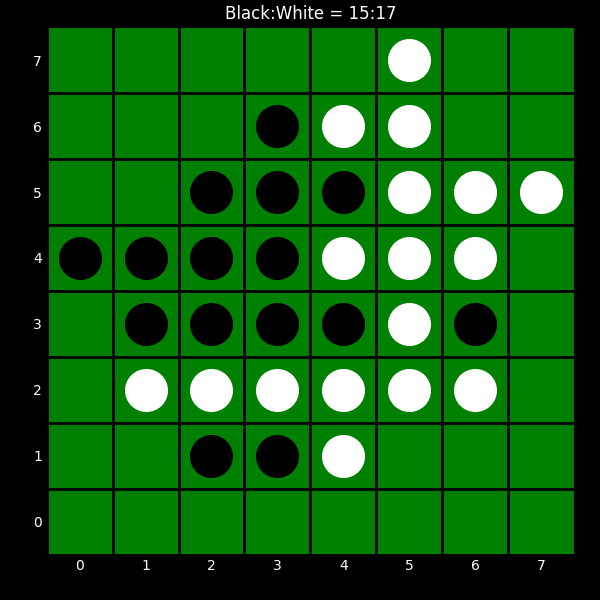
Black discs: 15
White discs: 17